Question: I am using Metro UI project with my layout. I also added the font 'awesome' into my project but when I use the 'metro' and font 'awesome' together, there have some issues:
'''
<div class="tile-content icon">
<span>
<i class="fa fa-ticket fa-fw"></i>
</span>
</div>
'''
I want to set the 'fa' icon into Metro UI title but when I run the code, I cannot see the icon from the title:

If i only add following:
'''
<i class="fa fa-ticket fa-fw"></i>
'''
Everything is fine... Somebody that can help me?
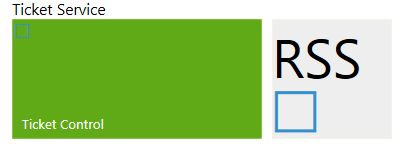
Answer: I had the same problem. You need to "force" the font-awesome font:
'''
.fa {
display: inline-block;
font-family: FontAwesome !important;
font-style: normal;
font-weight: normal;
line-height: 1;
-webkit-font-smoothing: antialiased;
-moz-osx-font-smoothing: grayscale;
}
'''
This block is in the 'font-awesome.css' file and you need to add the '!important' so Metro UI does not override it.
If you do not want/can edit the original CSS file you should also be able to fix this by adding the following to your own CSS file:
'''
.fa {
font-family: FontAwesome !important;
}
'''
The reason for this problme is, that one style from Metro UI CSS does override the 'font-family' style for the tiles and so the font-awesome font is not used anymore by default.